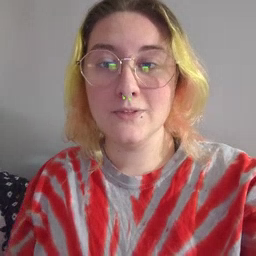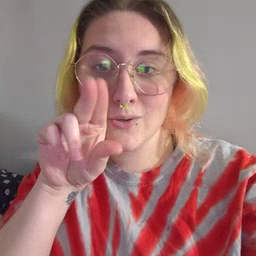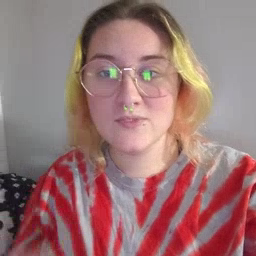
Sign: goose